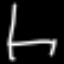
Label: chair